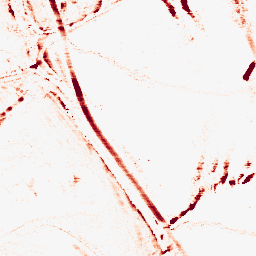
Category: morphological
Decomposition family: morphological_rect
Decomposition parameters: operation: opening
width: 10
height: 3
Upsampling method: sinc_hamming
Upsampling parameters: scale: 4
kernel_size: 16
Upsampling scale: 4